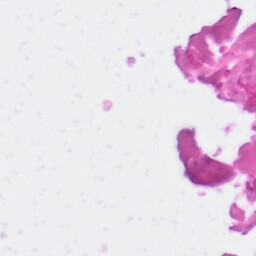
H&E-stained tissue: Skin